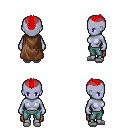
a pixel art fantasy rpg character, female body template, dark elf, purple skin, brown cape, teal pants, red short mohawk hairstyle, white slippers, four views (front, back, left, right), 2x2 character sprite sheet, small pixel art, hard edges, no anti-aliasing